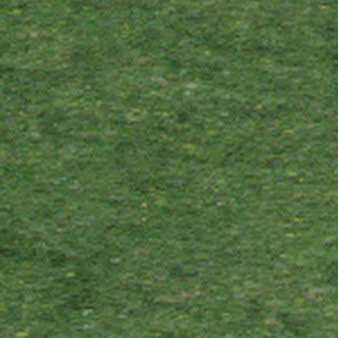
Label: other